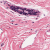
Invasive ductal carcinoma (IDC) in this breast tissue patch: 0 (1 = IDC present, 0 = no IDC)